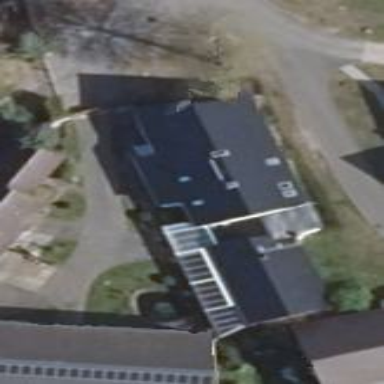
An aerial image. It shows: Residential building with gabled roof. The roof is oriented along the building and has black color.